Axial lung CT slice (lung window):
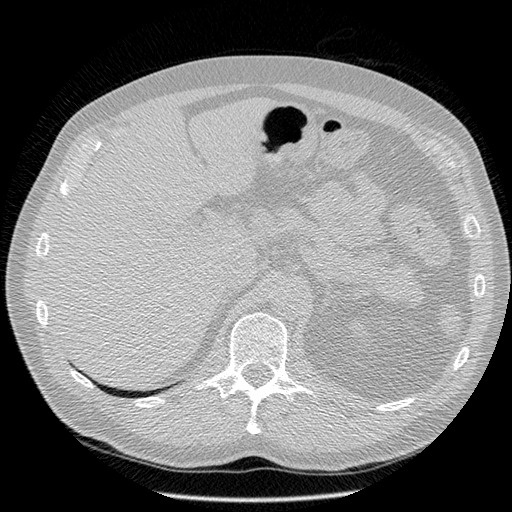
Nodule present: no